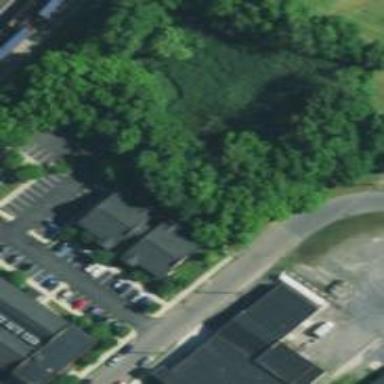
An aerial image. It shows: Parking area.